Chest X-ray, PA view. Patient: 62 years old, sex F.
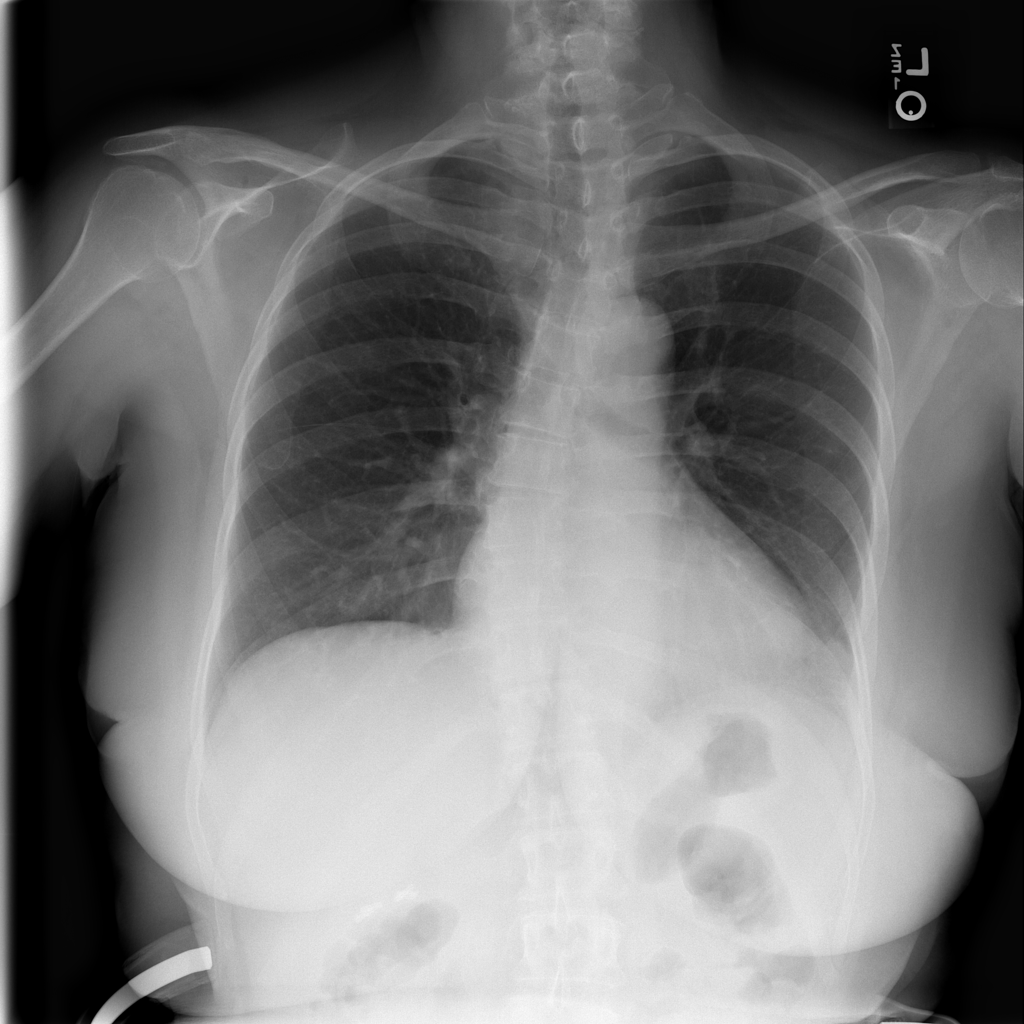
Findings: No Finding